Question: Set application Splash Screen from 'Project properties -> Run Option'

SplashScreen which draw by StartApp Class
'''
public class StartApp {
public static void main(String[] args) {
new Thread(new Runnable() {
public void run() {
splashInit(); // initialize splash overlay drawing parameters
appInit(); // simulate what an application would do before starting
if (mySplash != null) // check if we really had a spash screen
{
mySplash.close(); // we're done with it
}
}
}).start();
// begin with the interactive portion of the program
Context.initialize();
}
static SplashScreen mySplash; // instantiated by JVM we use it to get graphics
static Graphics2D splashGraphics; // graphics context for overlay of the splash image
static Rectangle2D.Double splashTextArea; // area where we draw the text
static Rectangle2D.Double splashProgressArea; // area where we draw the progress bar
static Font font; // used to draw our text
/**
* just a stub to simulate a long initialization task that updates
* the text and progress parts of the status in the Splash
*/
private static void appInit() {
Random random = new Random();
int progress = 0;
splashProgress(0);
while (progress < 100) {
//Sleep for up to one second.
splashText("Please wait... Application is starting " + progress + "%");
try {
Thread.sleep(random.nextInt(1000));
} catch (InterruptedException ex) {
break;
}
//Make random progress.
progress += random.nextInt(20);
splashProgress(Math.min(progress, 100));
}
}
/**
* Prepare the global variables for the other splash functions
*/
private static void splashInit() {
// the splash screen object is created by the JVM, if it is displaying a splash image
mySplash = SplashScreen.getSplashScreen();
// if there are any problems displaying the splash image
// the call to getSplashScreen will returned null
if (mySplash != null) {
// get the size of the image now being displayed
Dimension ssDim = mySplash.getSize();
int height = ssDim.height;
int width = ssDim.width;
// stake out some area for our status information
splashTextArea = new Rectangle2D.Double(20, height * 0.91, width * .50, 25.);
splashProgressArea = new Rectangle2D.Double(1.0, height * .87, width - 2, 3);
// create the Graphics environment for drawing status info
splashGraphics = mySplash.createGraphics();
font = new Font("Dialog", Font.PLAIN, 14);
splashGraphics.setFont(font);
// initialize the status info
splashText("Starting");
splashProgress(0);
}
}
/**
* Display text in status area of Splash. Note: no validation it will fit.
* @param str - text to be displayed
*/
public static void splashText(String str) {
if (mySplash != null && mySplash.isVisible()) { // important to check here so no other methods need to know if there
// really is a Splash being displayed
// erase the last status text
splashGraphics.setPaint(new Color(248, 249, 250));
splashGraphics.fill(splashTextArea);
// draw the text
splashGraphics.setPaint(Color.BLACK);
splashGraphics.drawString(str, (int) (splashTextArea.getX() + 10), (int) (splashTextArea.getY() + 15));
// make sure it's displayed
mySplash.update();
}
}
/**
* Display a (very) basic progress bar
* @param pct how much of the progress bar to display 0-100
*/
public static void splashProgress(int pct) {
if (mySplash != null && mySplash.isVisible()) {
// Note: 3 colors are used here to demonstrate steps
// erase the old one
splashGraphics.setPaint(new Color(230, 230, 230));
splashGraphics.fill(splashProgressArea);
// draw an outline
// Calculate the width corresponding to the correct percentage
int x = (int) splashProgressArea.getMinX();
int y = (int) splashProgressArea.getMinY();
int wid = (int) splashProgressArea.getWidth();
int hgt = (int) splashProgressArea.getHeight();
int doneWidth = Math.round(pct * wid / 100.f);
doneWidth = Math.max(0, Math.min(doneWidth, wid - 1)); // limit 0-width
// fill the done part one pixel smaller than the outline
splashGraphics.setPaint(new Color(21, 106, 151));
splashGraphics.fillRect(x, y - 2, doneWidth, hgt + 1);
// make sure it's displayed
mySplash.update();
}
}
}
'''
Above code is to draw Splash Screen. Please tell why it not work in 'jar file' while works in 'Netbeans IDE'.
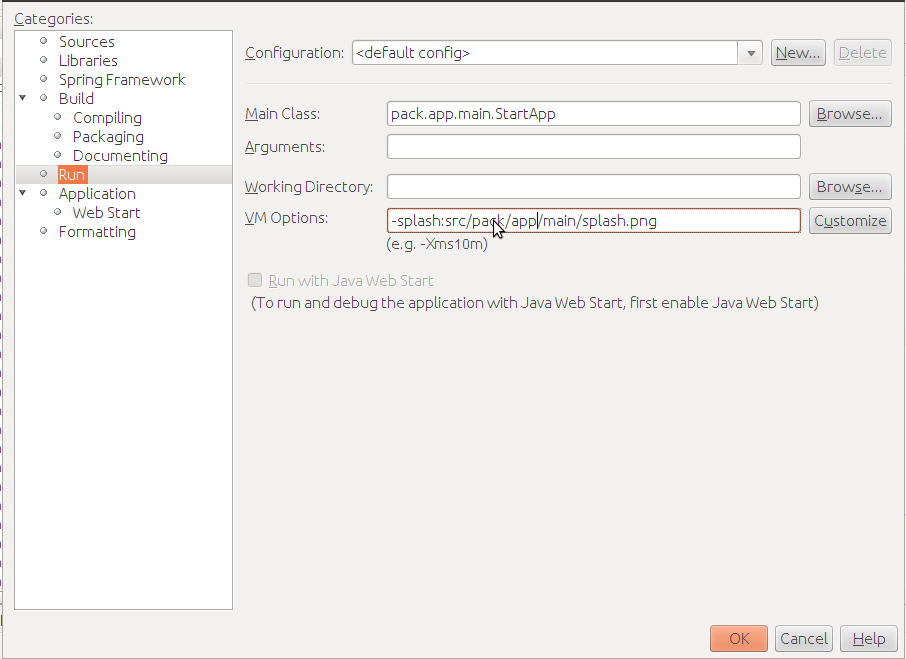
Answer: The commandline parameter '-splash:' represents a image file on the disk, you can not reference embedded resources (which you image has become).
You should NEVER use any path reference which contains 'src' it simply won't exist once the program is built/packaged/exported.
I'd recommend using the manifest approach instead, as described in <URL>, in the section titled "How to Use a JAR File to Display Splash Screen"
Netbeans actually has the ability to do this for you automatically, including packaging the image into the Jar and updating the manifest file for your